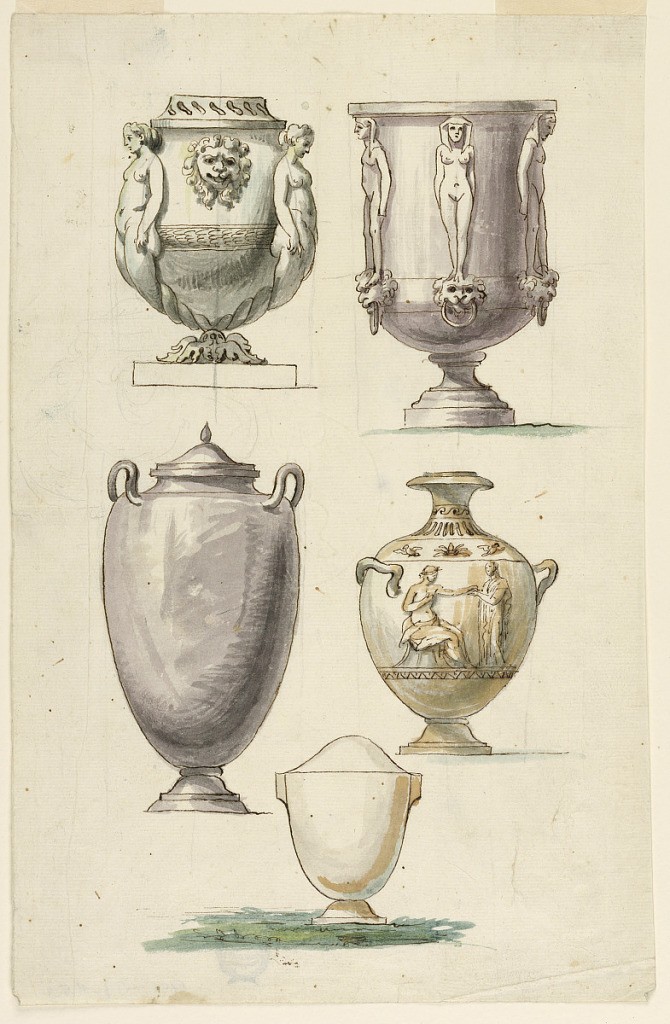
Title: Designs for Urns in the Antique Style
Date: late 18th century
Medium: Pen and black ink, brush and gray wash, traces of graphite on off-white laid paper
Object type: Drawing
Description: Elevations of five footed urns in the antique style. One at upper right with Egyptian figures.